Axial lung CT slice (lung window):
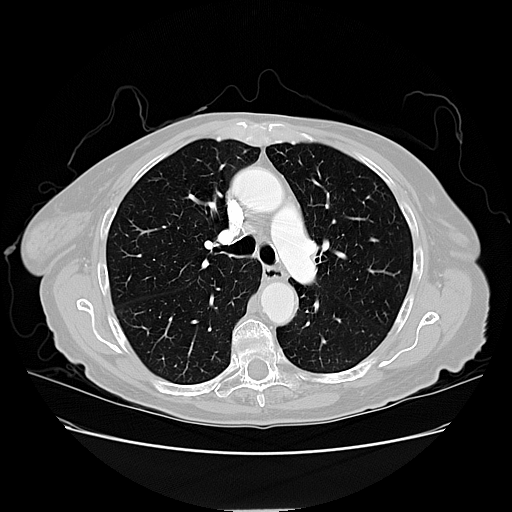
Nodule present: no